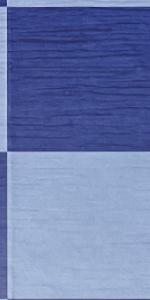
Label: Empty